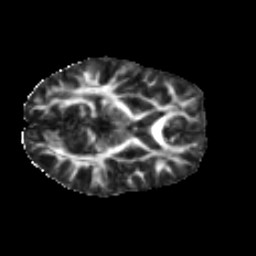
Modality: FA
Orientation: axial
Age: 27
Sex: female
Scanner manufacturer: ge
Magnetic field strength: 3 T
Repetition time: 7.8 s
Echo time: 0.0606 s